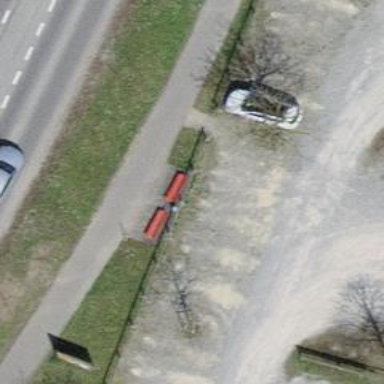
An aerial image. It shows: Red bench.